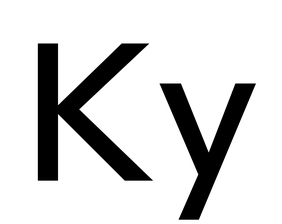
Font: InstrumentSans_Medium